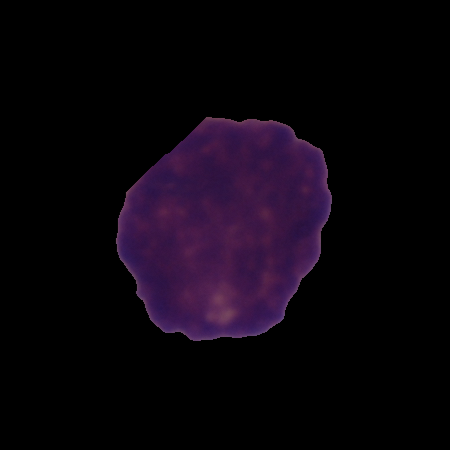
Label: cancer